Question: Can I remove these status icons from the files in my project drawer? (i.e. the red x's and green +'s in the image below) I tried removing some SCM bundles from Textmate but that didn't do the trick...
I'm using the latest version of Textmate 2

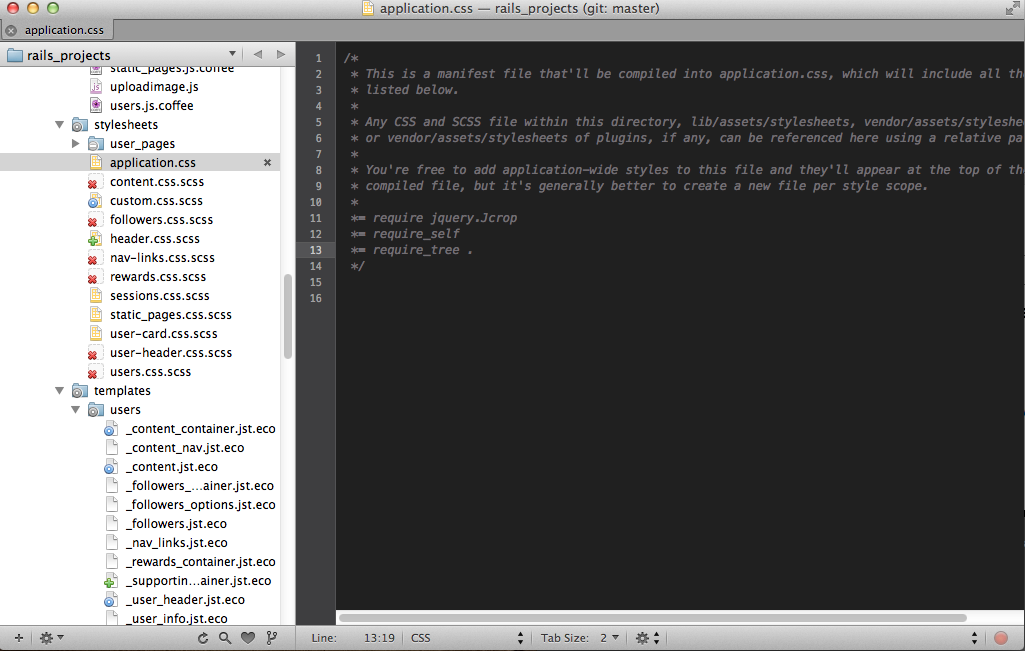
Answer: You can add 'scmStatus = false' to your TextMate properties file ('~/.tm_properties'), that should do the trick.
<URL>.